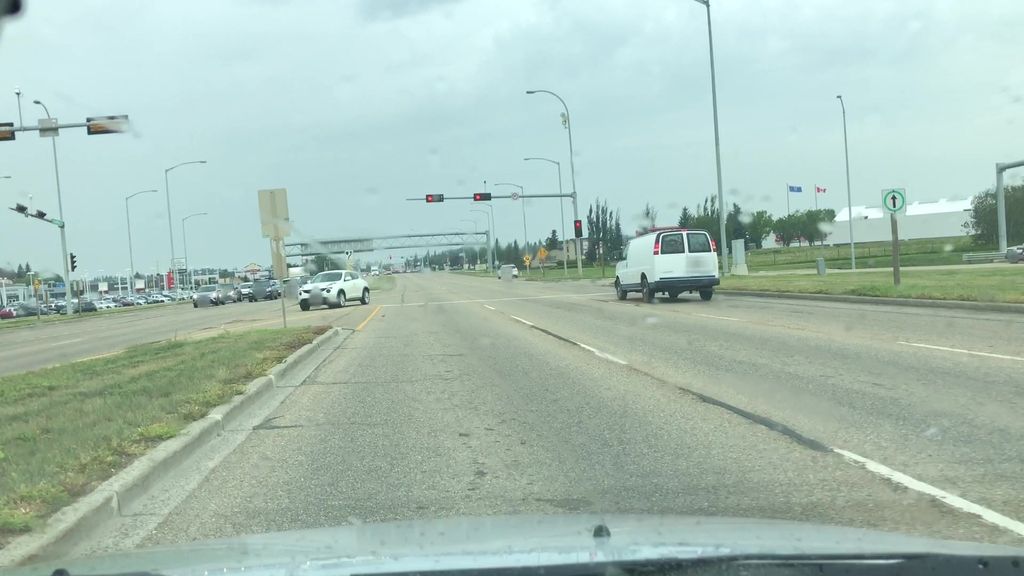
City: edmonton